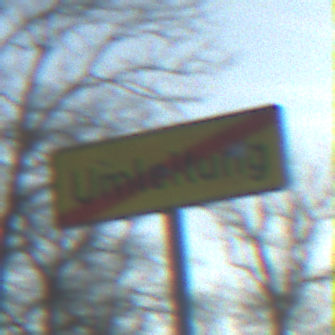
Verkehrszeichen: EndeDerUmleitungsankuendigung
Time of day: MorningAfternoon
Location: Outdoor (Nature)
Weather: Clear
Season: Winter
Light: Natural